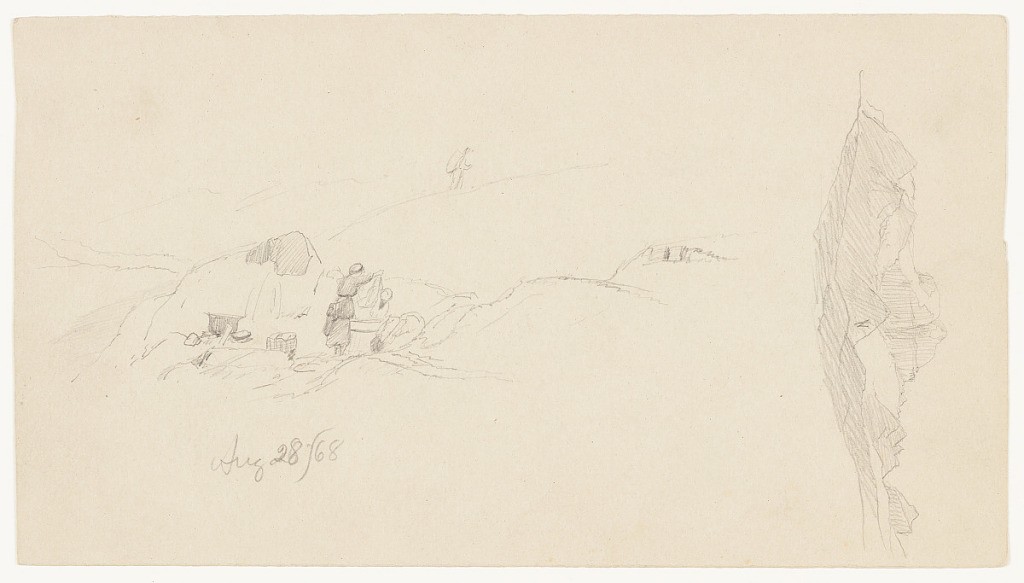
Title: Figures Washing at a Trough and Mountains, Bel Alp, Switzerland
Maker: Frederic Edwin Church, American, 1826–1900
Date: August 28, August 29, and September 4, 1868
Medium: Graphite on gray-green wove paper; verso: graphite and white gouache
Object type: Drawing
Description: Landscape and figure sketch showing a standing and a seated figure washing clothes over a trough of water in a campsite surrounded by boulders and ledges. Beside them to the left, a basket and a large kettle are visible, while beyond them, a figure wearing a backpack climbs a slope. At right and oriented to the right, a wide view of rocky peaks in a mountain range is included.

Verso: Landscape sketches showing views of the Aletsch Glacier at morning, at right, with a wooded hill descending from left to right in the foreground, while at left and oriented to the left, a view of water streaming down a rocky, rugged slope below a glacier is included. A small sketch of a mountain goat is visible at upper left.